Question: I want to make a component based on a 'TFrame' with 'TLMDShapeControl' (for drawing round corner background) and a 'TEdit' control (that can be also a 'TComboBox' or a 'TDBEdit' and so on).
After that I will use the "Add to Palette" command to turn it into a Reusable Component Control.
The problem in that I need it to be width flexible and for that I had the idea of turn everything inside the Frame 'alClient' and the 'TEdit' with 5 pixel margin so the user can see the rounded corners.
It was terrible because I can't use 'Align' and set components one in the top of another. Now I have to copy and paste the components on every time I have to use it! :-(((
The only way I see the right thing is to use only the 'TEdit' with 'alClient' and 5px margin and no 'TShape'. Instead I could make the 'TFrame' to be rounded corner with transparency, so it won't look ugly on of different colors or 'TImages'.
But how do I do that?
Does anyone have any code sample?

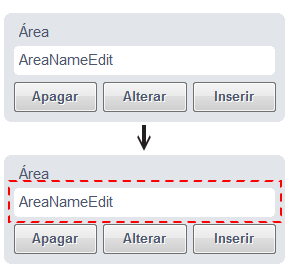
Answer: To answer your question how to make frame with rounded corners you can try something like this, but you will be dissatisfied with the result since the <URL> used here has no antialiasing.
'''
type
TFrame1 = class(TFrame)
Edit1: TEdit;
Button1: TButton;
protected
procedure SetBounds(ALeft, ATop, AWidth, AHeight: Integer); override;
end;
implementation
procedure TFrame1.SetBounds(ALeft, ATop, AWidth, AHeight: Integer);
var
Region: HRGN;
begin
inherited;
Region := CreateRoundRectRgn(0, 0, ClientWidth, ClientHeight, 30, 30);
SetWindowRgn(Handle, Region, True);
end;
'''
Since GDI doesn't have any function that would support antialiasing for arc rendering, I've posted here an example of a round rectangle shape (just a pure filled round rectangle) that uses GDI+ (for this you will need GDI+ wrappers <URL>.
The following properties are important for its use:
- - -
'''
unit RoundShape;
interface
uses
SysUtils, Classes, Controls, Graphics, GdiPlus;
type
TCustomRoundShape = class(TGraphicControl)
private
FRadius: Integer;
FAlphaValue: Integer;
procedure SetRadius(Value: Integer);
procedure SetAlphaValue(Value: Integer);
protected
procedure Paint; override;
property Radius: Integer read FRadius write SetRadius default 10;
property AlphaValue: Integer read FAlphaValue write SetAlphaValue default 255;
public
constructor Create(AOwner: TComponent); override;
end;
TRoundShape = class(TCustomRoundShape)
public
property Canvas;
published
property Align;
property AlphaValue;
property Anchors;
property Color;
property Constraints;
property DragCursor;
property DragKind;
property DragMode;
property Enabled;
property Font;
property ParentColor;
property ParentFont;
property ParentShowHint;
property PopupMenu;
property Radius;
property ShowHint;
property Visible;
property OnClick;
property OnContextPopup;
property OnDblClick;
property OnDragDrop;
property OnDragOver;
property OnEndDock;
property OnEndDrag;
property OnMouseActivate;
property OnMouseDown;
property OnMouseEnter;
property OnMouseLeave;
property OnMouseMove;
property OnMouseUp;
property OnStartDock;
property OnStartDrag;
end;
procedure Register;
implementation
{ TCustomRoundShape }
constructor TCustomRoundShape.Create(AOwner: TComponent);
begin
inherited Create(AOwner);
Width := 213;
Height := 104;
FRadius := 10;
FAlphaValue := 255;
end;
procedure TCustomRoundShape.SetRadius(Value: Integer);
begin
if FRadius <> Value then
begin
FRadius := Value;
Invalidate;
end;
end;
procedure TCustomRoundShape.SetAlphaValue(Value: Integer);
begin
if FAlphaValue <> Value then
begin
FAlphaValue := Value;
Invalidate;
end;
end;
procedure TCustomRoundShape.Paint;
var
GPPen: TGPPen;
GPColor: TGPColor;
GPGraphics: IGPGraphics;
GPSolidBrush: IGPSolidBrush;
GPGraphicsPath: IGPGraphicsPath;
begin
GPGraphicsPath := TGPGraphicsPath.Create;
GPGraphicsPath.Reset;
GPGraphicsPath.AddArc(0, 0, FRadius, FRadius, 180, 90);
GPGraphicsPath.AddArc(ClientWidth - FRadius - 1, 0, FRadius, FRadius, 270, 90);
GPGraphicsPath.AddArc(ClientWidth - FRadius - 1, ClientHeight - FRadius - 1,
FRadius, FRadius, 0, 90);
GPGraphicsPath.AddArc(0, ClientHeight - FRadius - 1, FRadius, FRadius, 90, 90);
GPGraphicsPath.CloseFigure;
GPColor.InitializeFromColorRef(ColorToRGB(Color));
GPColor.Alpha := FAlphaValue;
GPPen := TGPPen.Create(GPColor);
GPSolidBrush := TGPSolidBrush.Create(GPColor);
GPGraphics := TGPGraphics.Create(Canvas.Handle);
GPGraphics.SmoothingMode := SmoothingModeAntiAlias;
GPGraphics.FillPath(GPSolidBrush, GPGraphicsPath);
GPGraphics.DrawPath(GPPen, GPGraphicsPath);
end;
procedure Register;
begin
RegisterComponents('Stack Overflow', [TRoundShape]);
end;
end.
'''
And the result (with <URL>:

One can say it's a big overhead to use GDI+ for such tiny thing but pure GDI render without antialiasing what makes the results looks ugly. Here is the example of the same round rectangle rendered by using pure GDI: